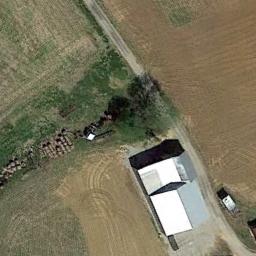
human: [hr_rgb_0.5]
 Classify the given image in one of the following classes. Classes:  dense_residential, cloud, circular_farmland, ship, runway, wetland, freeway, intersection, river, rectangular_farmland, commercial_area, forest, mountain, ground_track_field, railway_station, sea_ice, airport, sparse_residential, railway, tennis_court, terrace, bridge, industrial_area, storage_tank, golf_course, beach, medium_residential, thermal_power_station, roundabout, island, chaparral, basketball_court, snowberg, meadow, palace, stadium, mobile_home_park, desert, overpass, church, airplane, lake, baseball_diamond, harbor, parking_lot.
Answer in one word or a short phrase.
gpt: sparse_residential